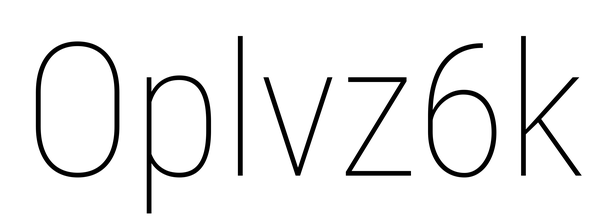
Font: Roboto_Condensed_Thin